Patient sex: M
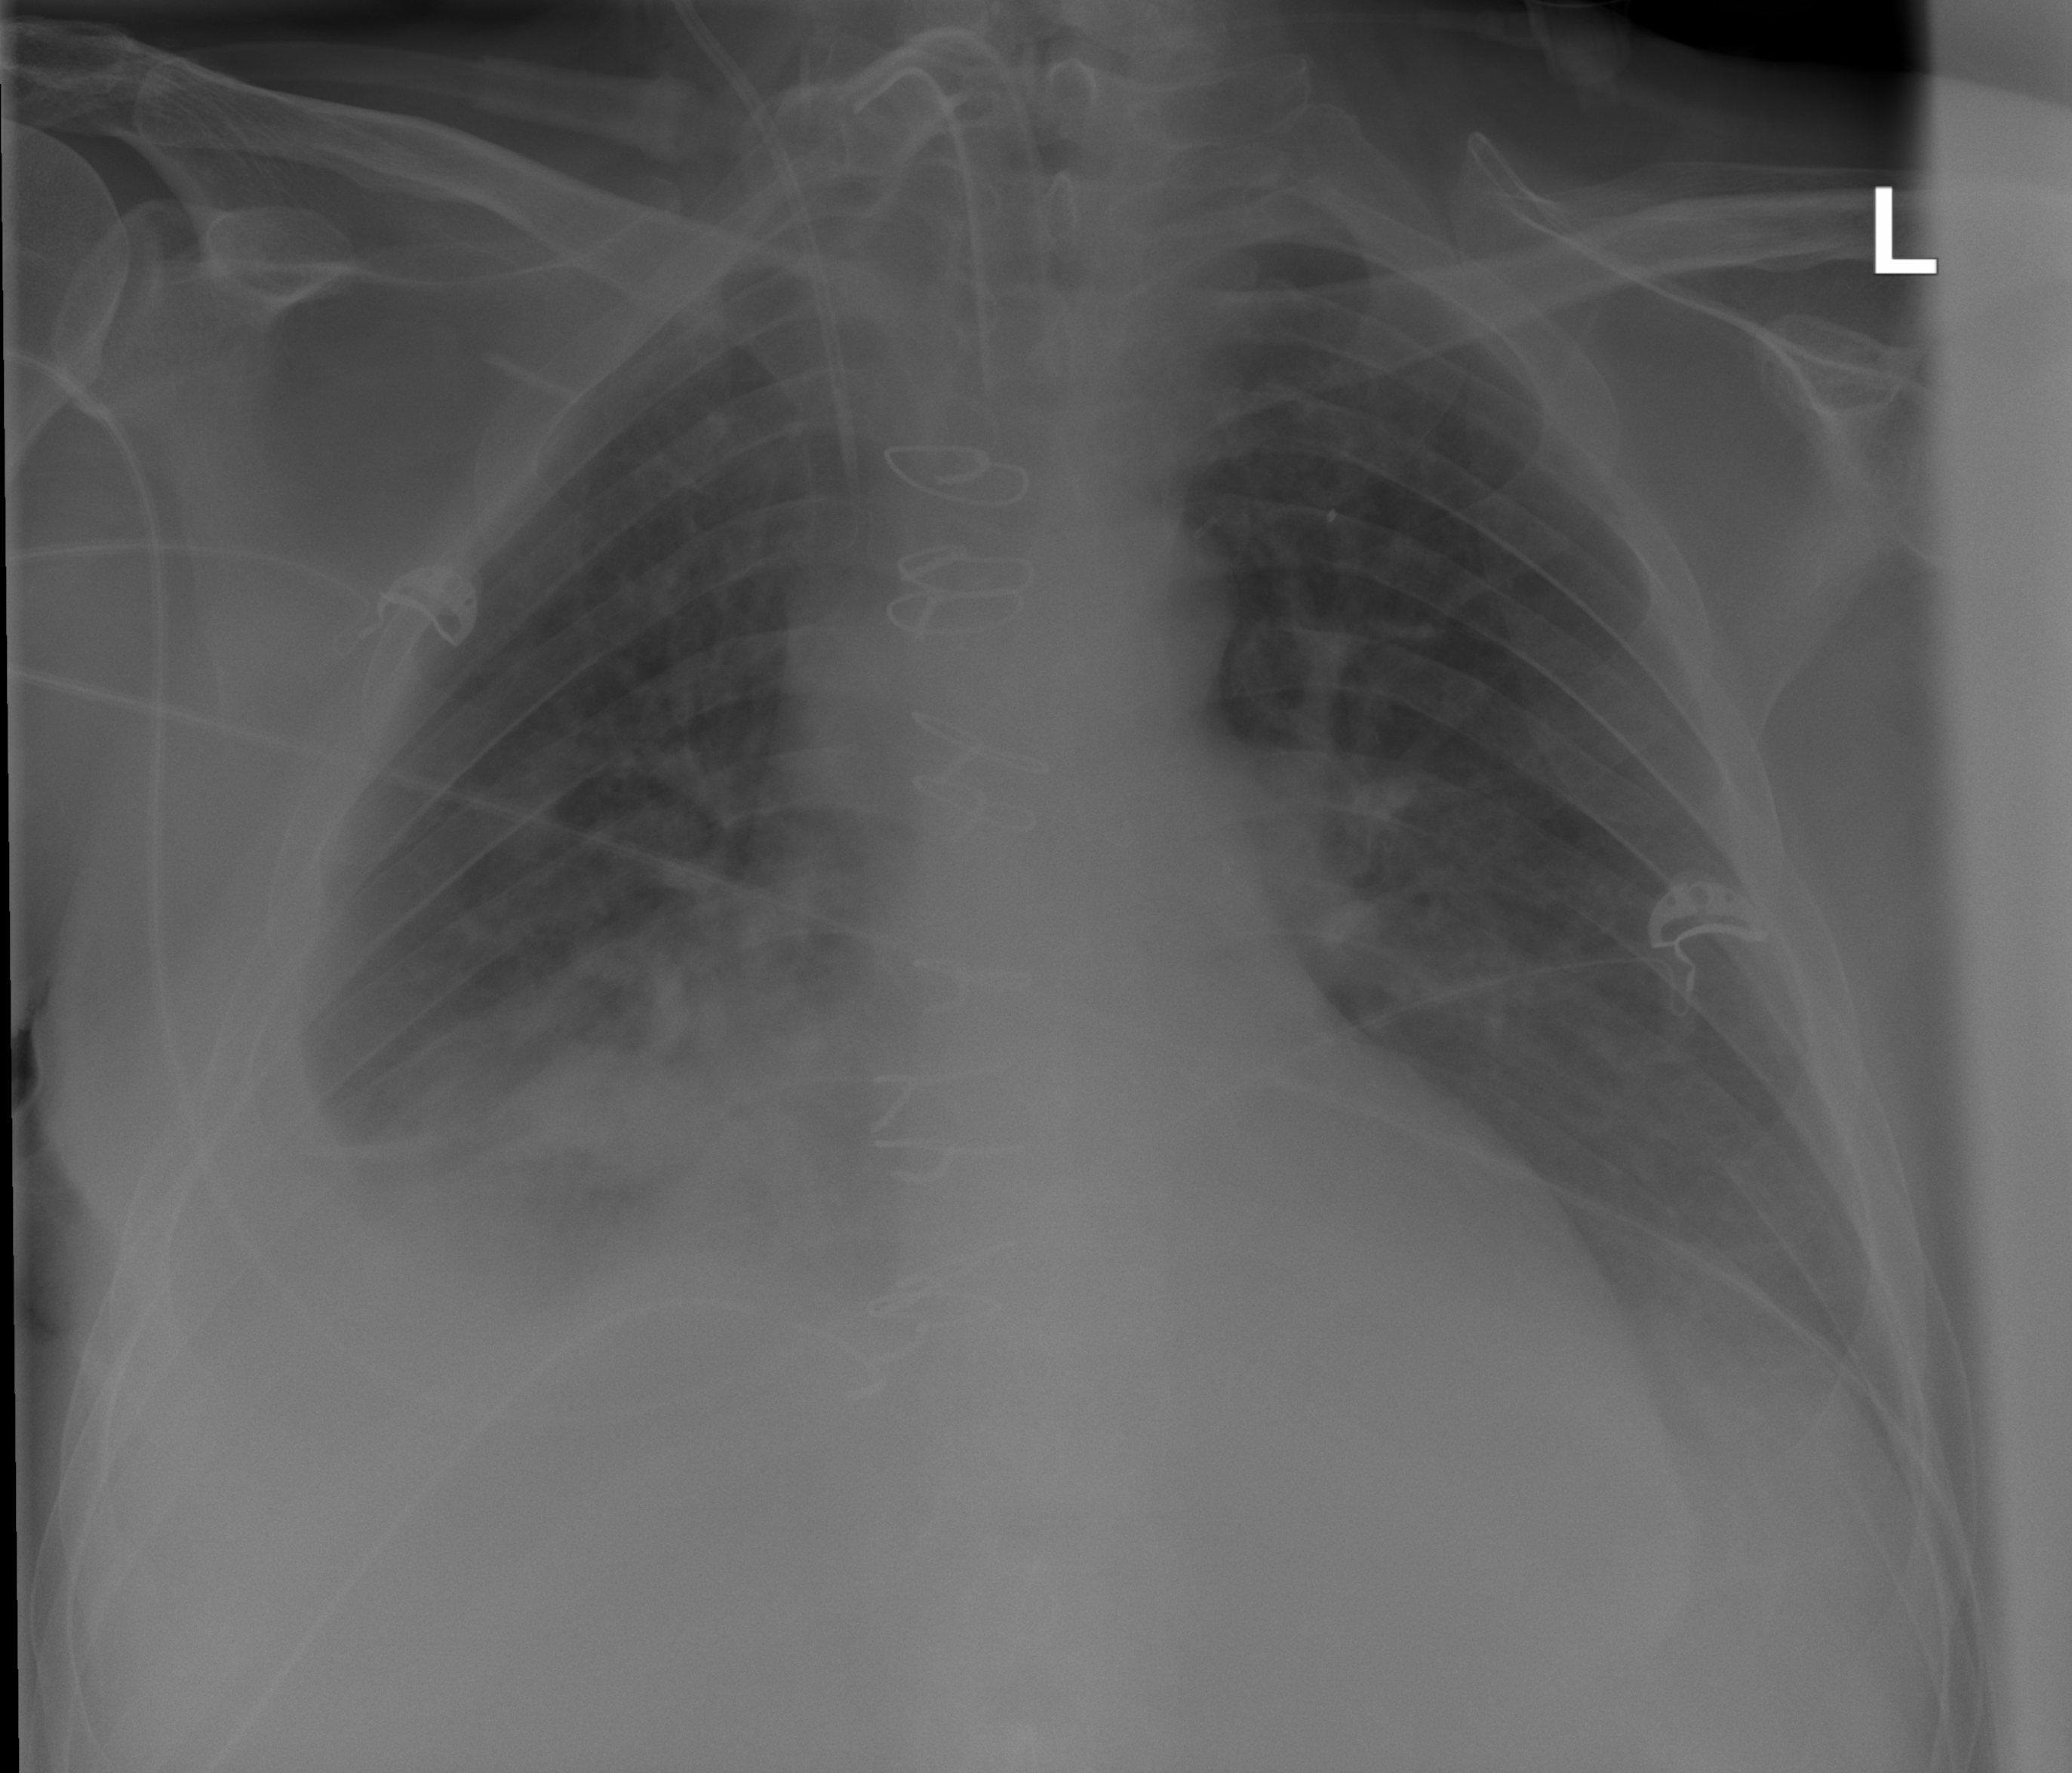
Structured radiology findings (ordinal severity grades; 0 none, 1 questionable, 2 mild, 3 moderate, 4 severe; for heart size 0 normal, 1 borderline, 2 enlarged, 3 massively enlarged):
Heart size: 2
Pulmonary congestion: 2
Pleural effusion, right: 3
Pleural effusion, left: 2
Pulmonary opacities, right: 2
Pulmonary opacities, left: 0
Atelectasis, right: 3
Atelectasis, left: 2